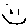
Label: smiley face